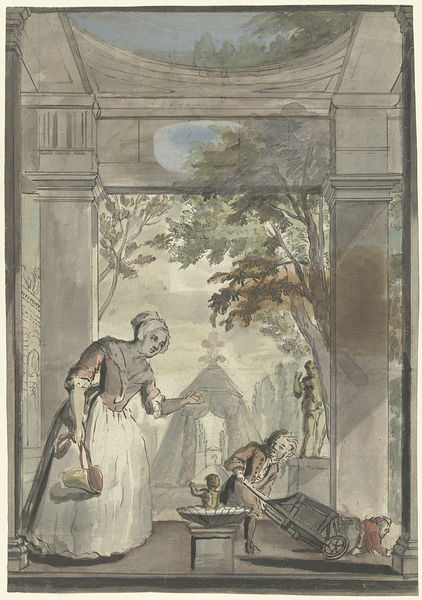
Titel: Dienstmaagd bij jongen die kind uit kruiwagen laat tuimelen
Künstler: Elias van Nijmegen
Standort: Amsterdam
Institution: Rijksmuseum
Schlagwörter: baum, himmel, bäume, fenster, frankreich, frau, hut, pastell, säulen, park, anzug, arme, barock, figur, kind, mutter, arbeit, brunnen, karren, kinder, affe, garten, skulptur, statue, schürze, magd, karre, schubkarre, wagen, kuppel, amme, tasche, puppe, biedermeier, sturz, unfall, vorhof, oma, kinderwagen, spielzeug, zelt, scheibtruhe, staute, biedermaier, kinmd